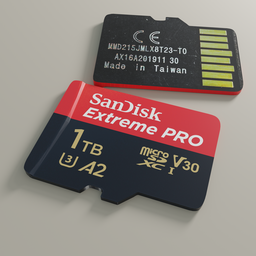
Label: electronics